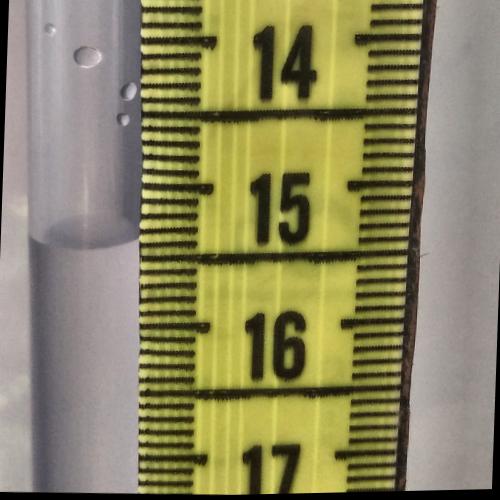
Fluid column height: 15.4 cm